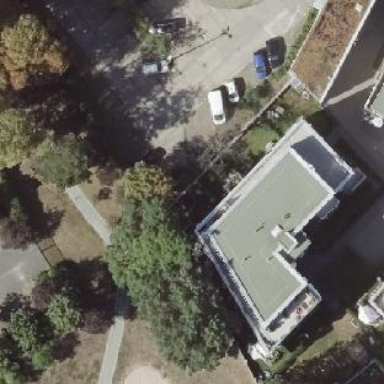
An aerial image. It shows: Garage building.